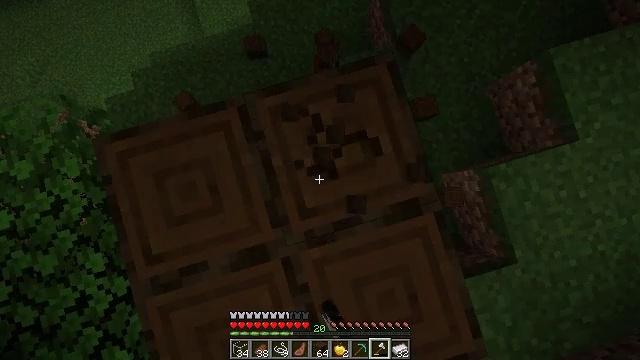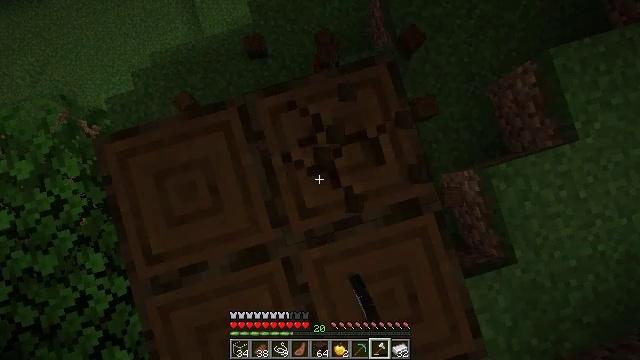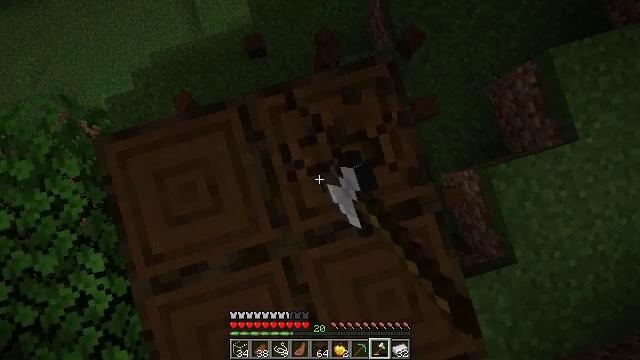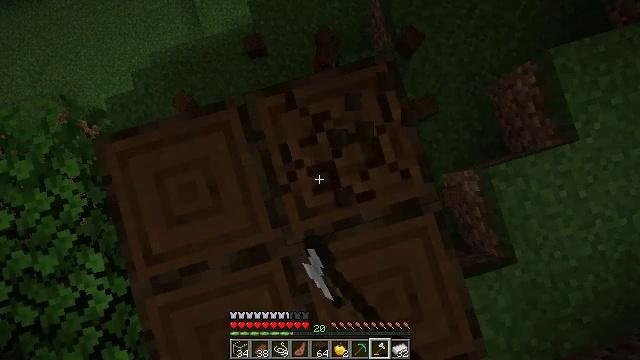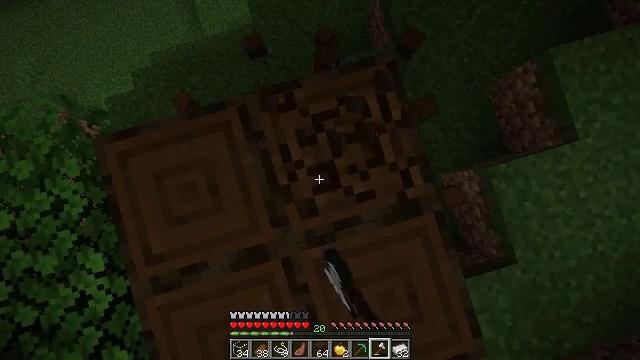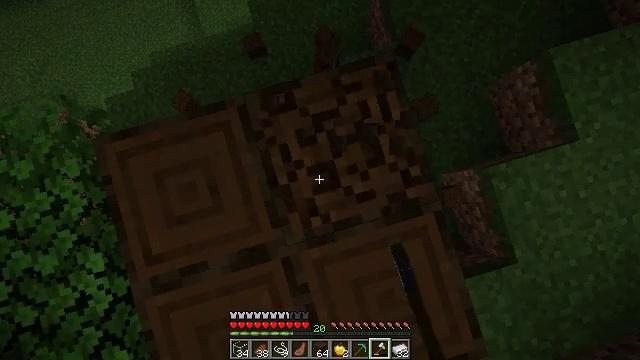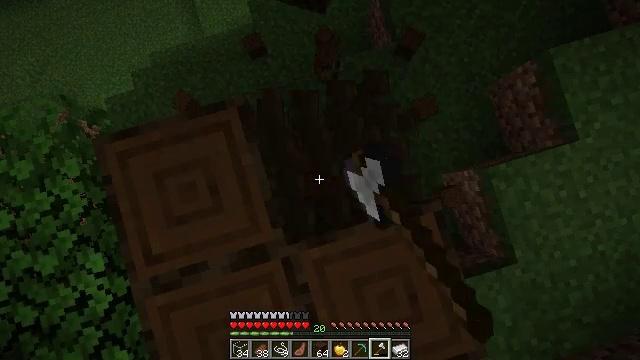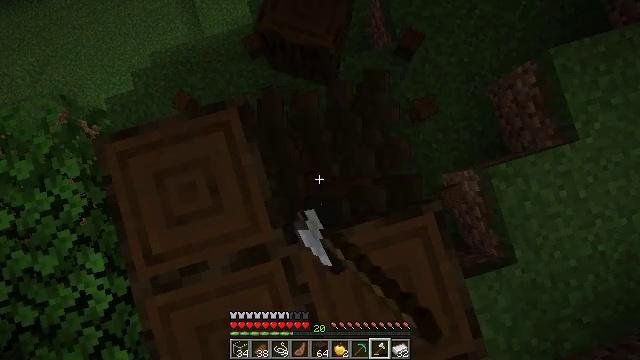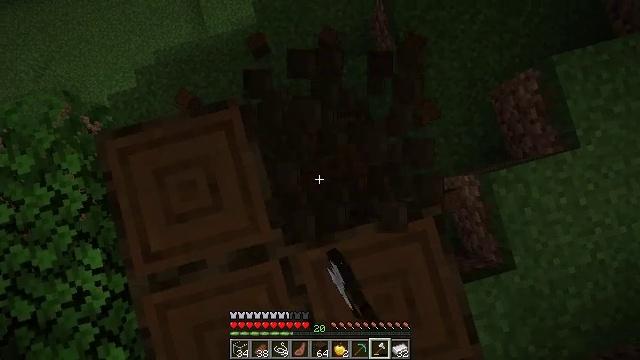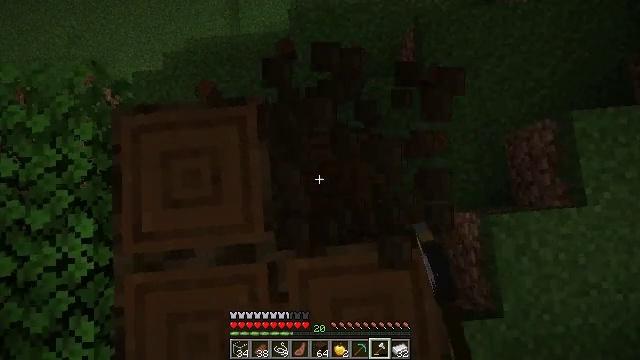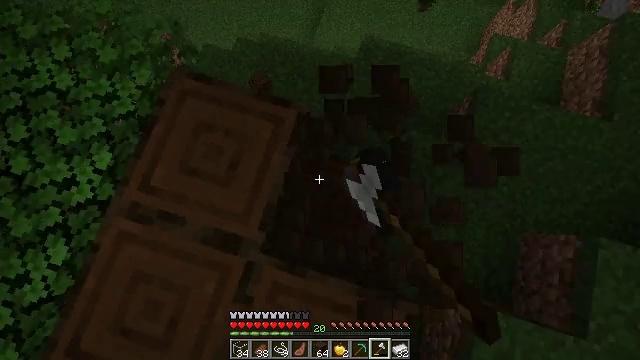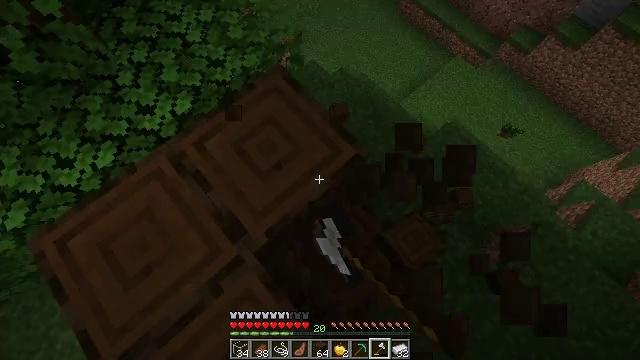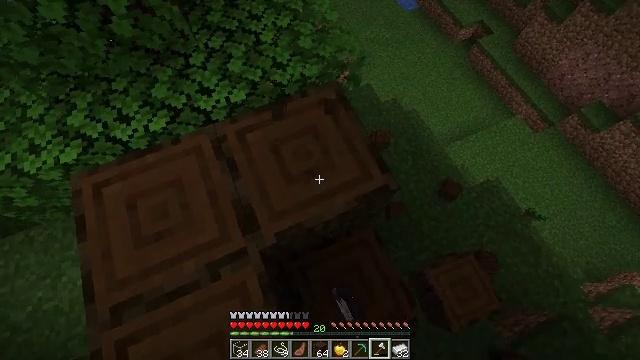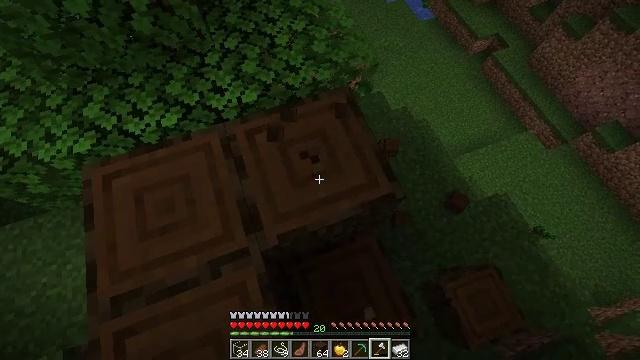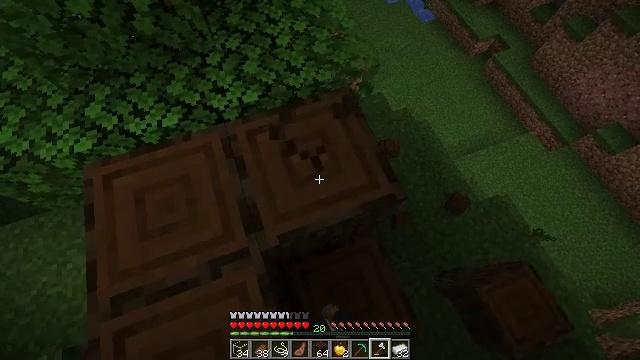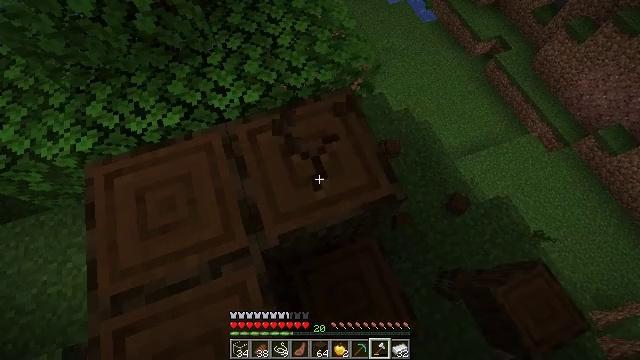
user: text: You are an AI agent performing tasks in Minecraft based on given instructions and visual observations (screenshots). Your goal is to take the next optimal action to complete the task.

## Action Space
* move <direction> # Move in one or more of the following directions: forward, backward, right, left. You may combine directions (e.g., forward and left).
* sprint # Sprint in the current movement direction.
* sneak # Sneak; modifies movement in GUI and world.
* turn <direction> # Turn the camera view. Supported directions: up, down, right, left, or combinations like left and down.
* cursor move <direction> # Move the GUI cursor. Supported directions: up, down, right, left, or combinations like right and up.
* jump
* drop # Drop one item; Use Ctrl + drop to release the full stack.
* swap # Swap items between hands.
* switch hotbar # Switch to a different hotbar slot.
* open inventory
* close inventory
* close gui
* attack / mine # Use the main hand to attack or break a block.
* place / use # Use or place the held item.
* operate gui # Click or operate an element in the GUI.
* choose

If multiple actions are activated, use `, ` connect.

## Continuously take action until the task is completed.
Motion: motion action
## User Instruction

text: Collect dark oak log for building.
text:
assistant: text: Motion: attack / mine
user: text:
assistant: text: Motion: attack / mine
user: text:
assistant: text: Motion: attack / mine
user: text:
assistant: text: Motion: attack / mine
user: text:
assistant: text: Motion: attack / mine
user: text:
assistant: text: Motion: attack / mine
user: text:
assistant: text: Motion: attack / mine
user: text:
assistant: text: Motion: turn left, attack / mine
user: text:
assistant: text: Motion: turn left and up, attack / mine
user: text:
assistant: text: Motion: turn left and up, attack / mine
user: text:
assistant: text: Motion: turn left and up, attack / mine
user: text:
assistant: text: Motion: turn left and up, attack / mine
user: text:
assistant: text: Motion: turn left, attack / mine
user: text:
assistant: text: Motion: attack / mine
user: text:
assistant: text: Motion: attack / mine
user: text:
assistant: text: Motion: attack / mine
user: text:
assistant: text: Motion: attack / mine
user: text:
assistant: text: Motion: attack / mine
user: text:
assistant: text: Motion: attack / mine
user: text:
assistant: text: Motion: attack / mine
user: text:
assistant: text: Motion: attack / mine
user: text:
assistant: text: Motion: attack / mine
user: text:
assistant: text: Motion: attack / mine
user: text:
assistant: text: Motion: attack / mine
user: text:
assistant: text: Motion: attack / mine
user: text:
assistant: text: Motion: attack / mine
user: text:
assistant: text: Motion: attack / mine
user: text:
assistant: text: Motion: attack / mine
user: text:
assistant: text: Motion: turn left, attack / mine
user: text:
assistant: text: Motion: turn left, attack / mine